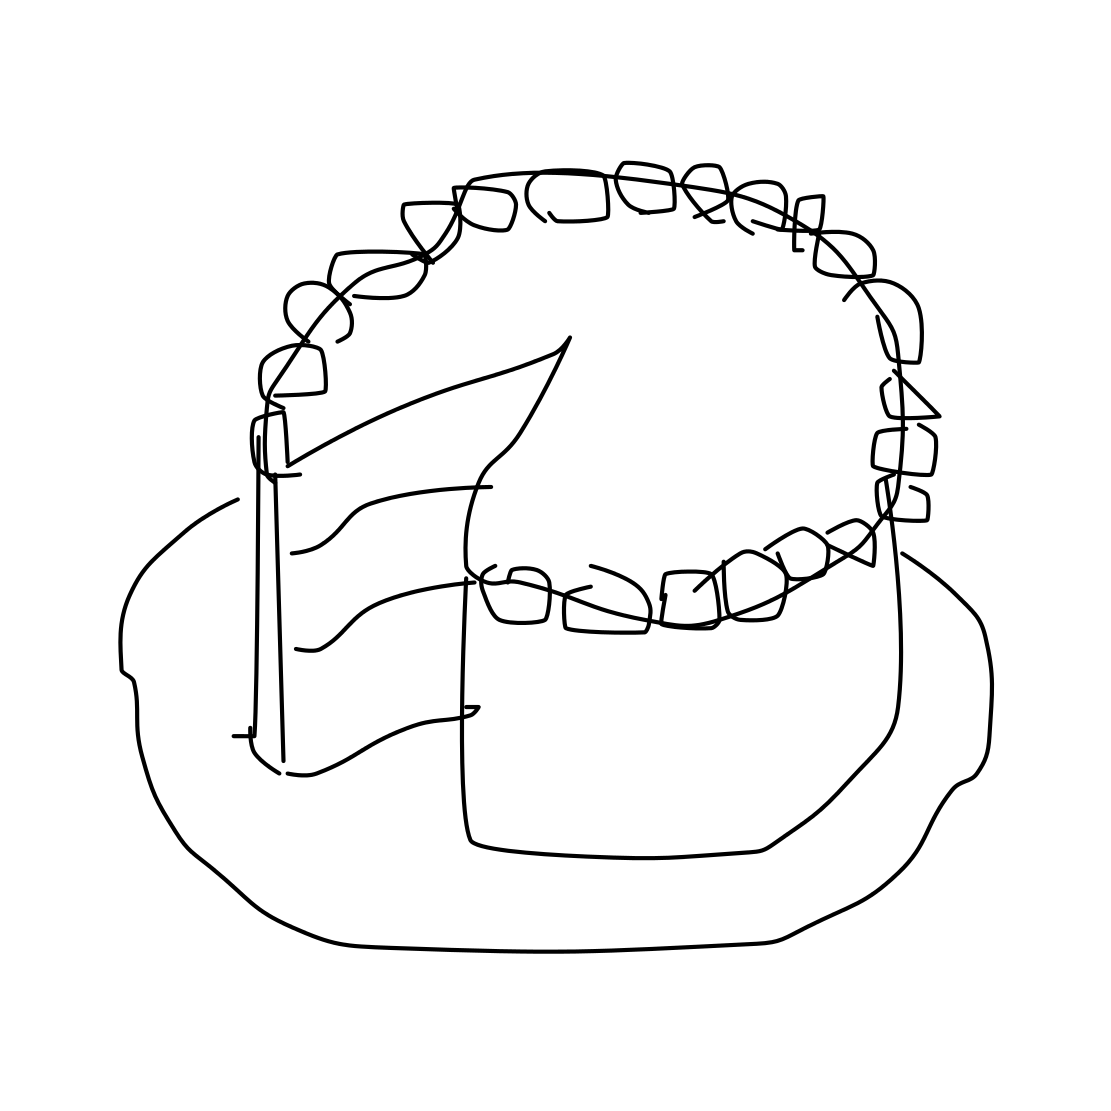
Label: cake